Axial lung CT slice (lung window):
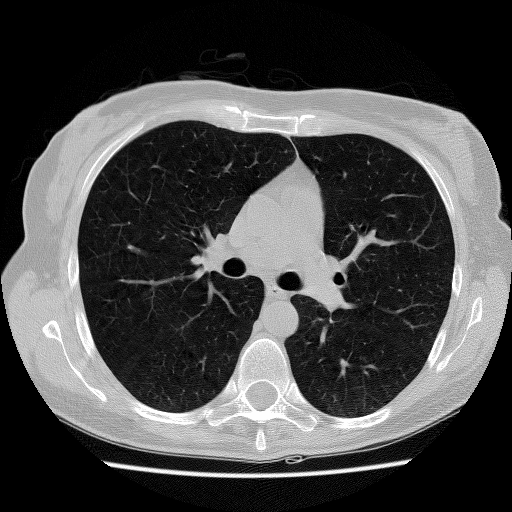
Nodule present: no